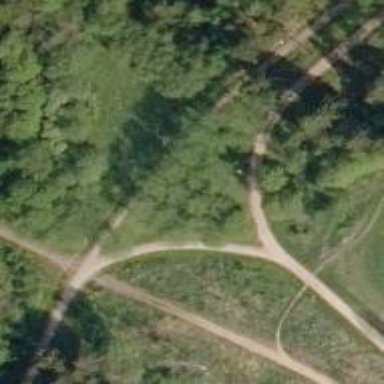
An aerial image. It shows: Nordic path for skiing or hiking.